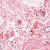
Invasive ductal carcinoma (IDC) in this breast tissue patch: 0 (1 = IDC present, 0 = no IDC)